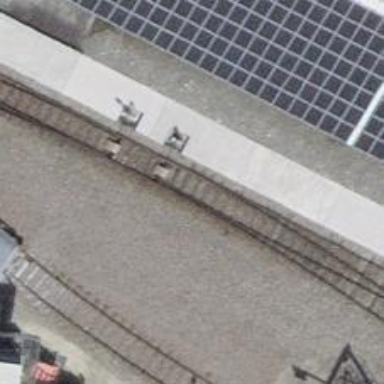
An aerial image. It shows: Railway switch.